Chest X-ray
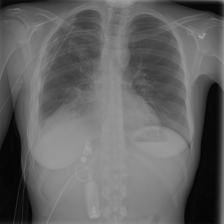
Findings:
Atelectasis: negative
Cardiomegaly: negative
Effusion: positive
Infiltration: negative
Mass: negative
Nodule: negative
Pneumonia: negative
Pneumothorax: positive
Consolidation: negative
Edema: negative
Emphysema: negative
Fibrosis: negative
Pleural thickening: negative
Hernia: negative